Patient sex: M
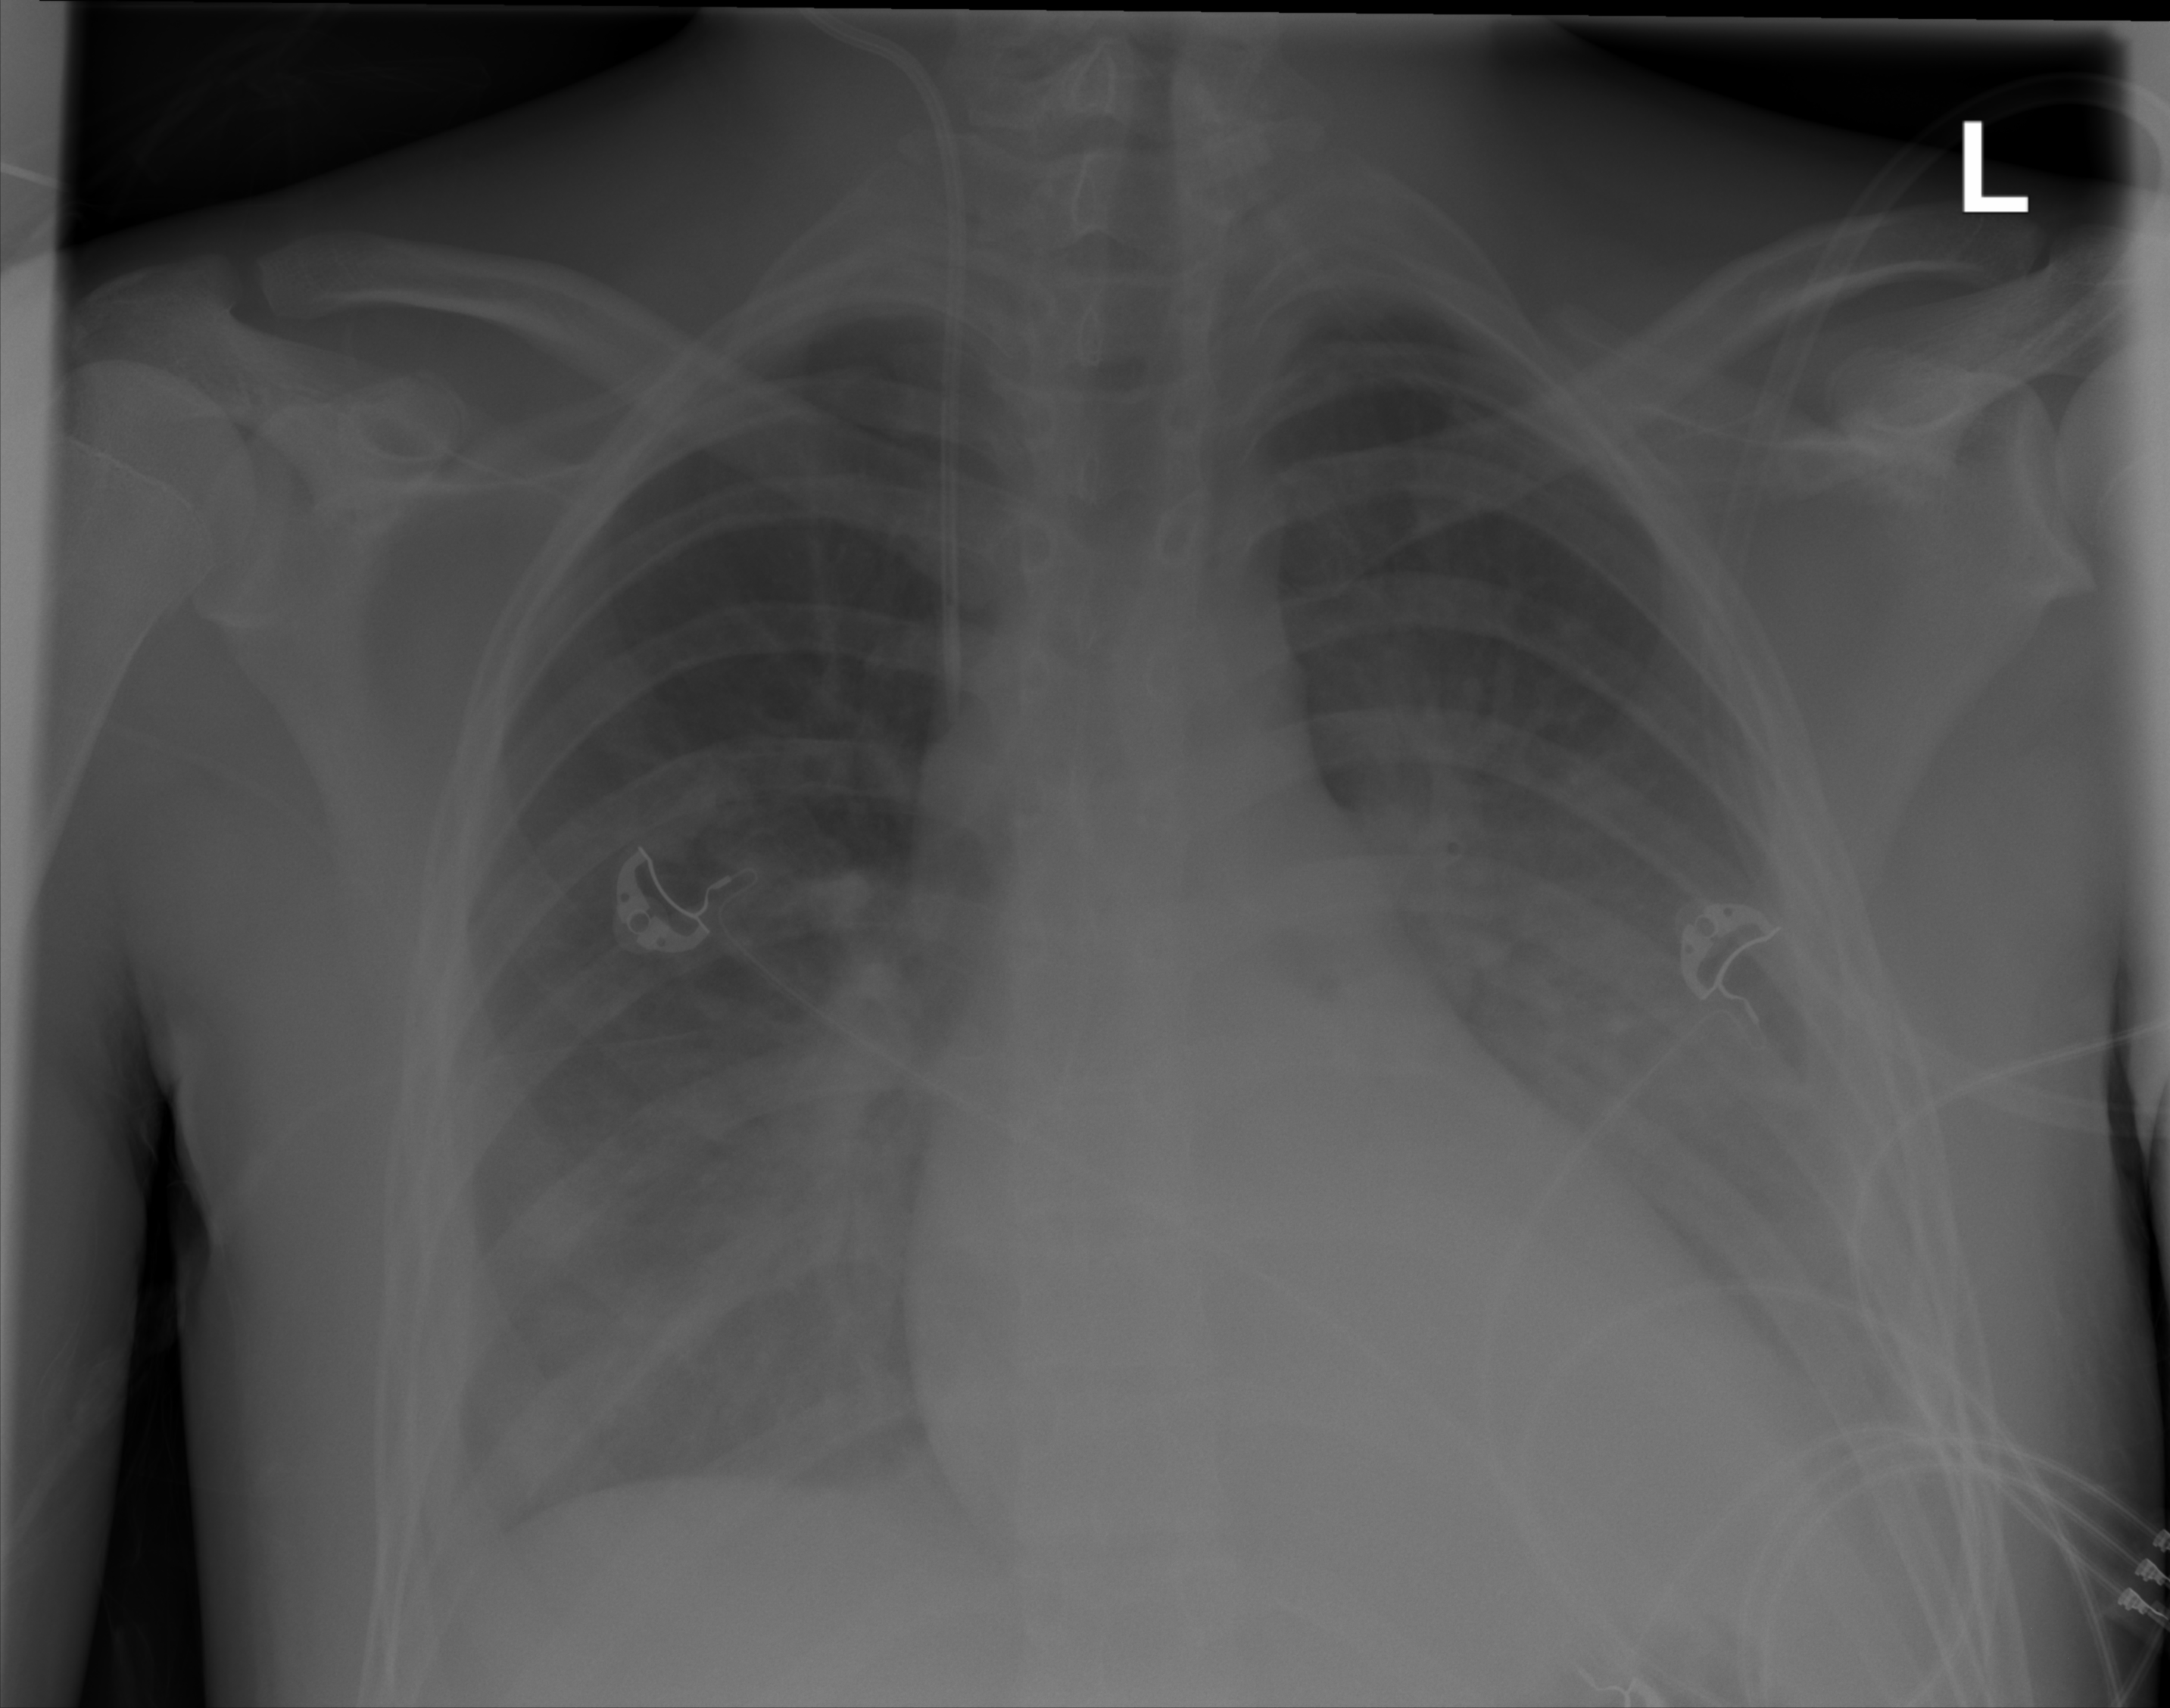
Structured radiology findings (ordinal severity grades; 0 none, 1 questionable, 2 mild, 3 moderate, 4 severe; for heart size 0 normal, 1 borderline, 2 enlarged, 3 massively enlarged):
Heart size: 0
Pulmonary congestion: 2
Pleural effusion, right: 2
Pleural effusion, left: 3
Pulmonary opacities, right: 0
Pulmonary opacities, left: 0
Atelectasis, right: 0
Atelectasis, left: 0